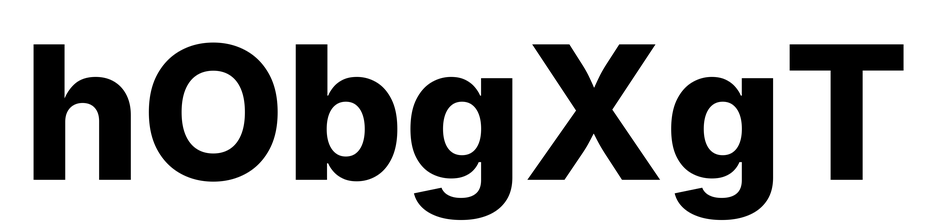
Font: Inter_ExtraBold